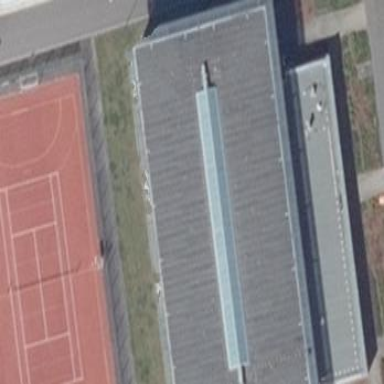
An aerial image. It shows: Sports hall building.